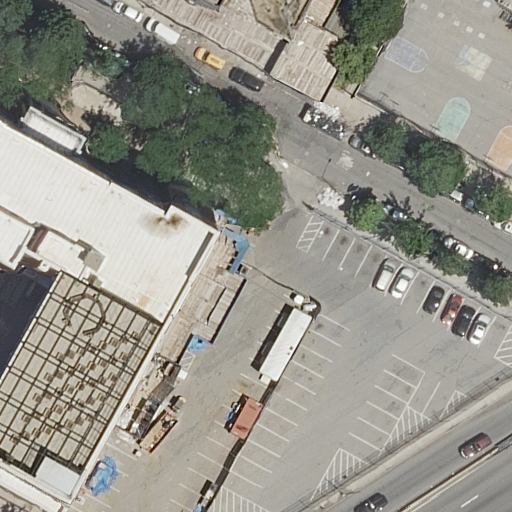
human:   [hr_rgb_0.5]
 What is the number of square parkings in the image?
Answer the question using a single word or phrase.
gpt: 0

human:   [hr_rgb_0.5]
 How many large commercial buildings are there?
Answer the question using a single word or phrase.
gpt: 0

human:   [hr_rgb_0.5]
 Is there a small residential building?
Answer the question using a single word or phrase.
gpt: yes

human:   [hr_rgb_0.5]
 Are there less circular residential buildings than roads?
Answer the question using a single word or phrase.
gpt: yes

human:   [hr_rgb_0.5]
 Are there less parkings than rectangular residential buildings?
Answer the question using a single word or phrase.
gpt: no

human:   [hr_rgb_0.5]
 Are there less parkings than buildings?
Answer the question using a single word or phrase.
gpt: yes

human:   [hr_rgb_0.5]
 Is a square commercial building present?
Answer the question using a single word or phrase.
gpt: no

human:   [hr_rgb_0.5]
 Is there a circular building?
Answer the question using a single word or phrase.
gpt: no

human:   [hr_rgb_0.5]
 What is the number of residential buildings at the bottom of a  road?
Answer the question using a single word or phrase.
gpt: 0

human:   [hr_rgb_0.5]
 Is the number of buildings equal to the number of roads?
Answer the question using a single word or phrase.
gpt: no

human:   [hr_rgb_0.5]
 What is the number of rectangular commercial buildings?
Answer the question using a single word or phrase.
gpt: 0

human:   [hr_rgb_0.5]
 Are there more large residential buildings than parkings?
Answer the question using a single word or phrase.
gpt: no

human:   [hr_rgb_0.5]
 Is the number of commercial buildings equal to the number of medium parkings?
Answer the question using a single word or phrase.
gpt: yes

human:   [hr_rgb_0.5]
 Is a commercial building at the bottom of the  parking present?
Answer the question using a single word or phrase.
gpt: no

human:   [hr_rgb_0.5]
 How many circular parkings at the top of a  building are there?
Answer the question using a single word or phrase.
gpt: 0

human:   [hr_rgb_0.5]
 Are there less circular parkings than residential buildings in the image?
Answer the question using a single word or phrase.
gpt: yes

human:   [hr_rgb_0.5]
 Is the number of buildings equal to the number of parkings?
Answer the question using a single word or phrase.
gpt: no

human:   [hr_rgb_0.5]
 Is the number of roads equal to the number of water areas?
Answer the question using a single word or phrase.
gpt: no

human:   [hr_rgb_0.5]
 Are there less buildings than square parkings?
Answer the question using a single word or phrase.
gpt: no

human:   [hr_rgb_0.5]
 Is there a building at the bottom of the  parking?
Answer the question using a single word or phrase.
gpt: no

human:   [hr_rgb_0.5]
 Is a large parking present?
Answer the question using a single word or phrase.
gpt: yes

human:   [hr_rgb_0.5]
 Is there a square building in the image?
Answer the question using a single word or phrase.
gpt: no

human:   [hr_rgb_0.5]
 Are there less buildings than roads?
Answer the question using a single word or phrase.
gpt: yes

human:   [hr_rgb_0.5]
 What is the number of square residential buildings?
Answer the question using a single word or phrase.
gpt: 0

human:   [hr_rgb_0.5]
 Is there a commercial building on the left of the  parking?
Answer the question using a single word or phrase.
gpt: no

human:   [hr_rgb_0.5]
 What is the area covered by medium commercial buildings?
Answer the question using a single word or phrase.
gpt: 0m2

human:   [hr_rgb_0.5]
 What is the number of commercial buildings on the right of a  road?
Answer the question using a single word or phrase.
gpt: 0

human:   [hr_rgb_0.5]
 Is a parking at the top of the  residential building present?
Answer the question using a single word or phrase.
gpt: no

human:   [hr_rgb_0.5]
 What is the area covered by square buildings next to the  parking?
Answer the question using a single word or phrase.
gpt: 0m2

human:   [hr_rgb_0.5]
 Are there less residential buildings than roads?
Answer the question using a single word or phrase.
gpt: yes

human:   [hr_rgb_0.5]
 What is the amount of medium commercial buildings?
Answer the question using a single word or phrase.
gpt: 0

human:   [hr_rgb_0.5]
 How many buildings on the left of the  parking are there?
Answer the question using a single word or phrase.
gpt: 1

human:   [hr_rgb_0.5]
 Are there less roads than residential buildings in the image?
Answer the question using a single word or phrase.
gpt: no

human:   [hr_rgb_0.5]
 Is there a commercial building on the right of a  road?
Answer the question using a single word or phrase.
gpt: no

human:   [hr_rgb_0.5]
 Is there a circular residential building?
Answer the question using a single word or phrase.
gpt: no

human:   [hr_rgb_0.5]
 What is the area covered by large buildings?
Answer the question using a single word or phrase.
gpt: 1865m2